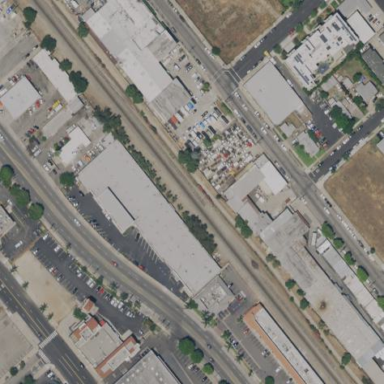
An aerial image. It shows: Industrial building.